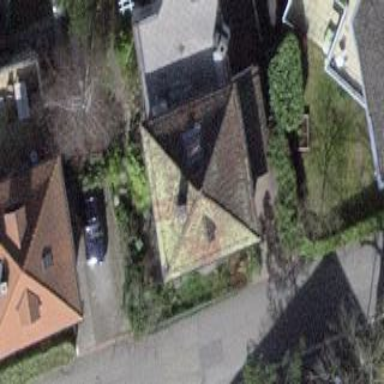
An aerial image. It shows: Detached building.